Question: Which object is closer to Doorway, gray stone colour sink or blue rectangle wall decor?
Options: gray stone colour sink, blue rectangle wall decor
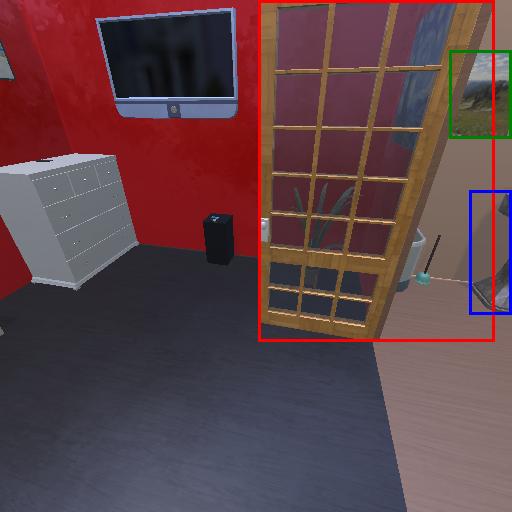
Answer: gray stone colour sink